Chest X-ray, PA view. Patient: 43 years old, sex F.
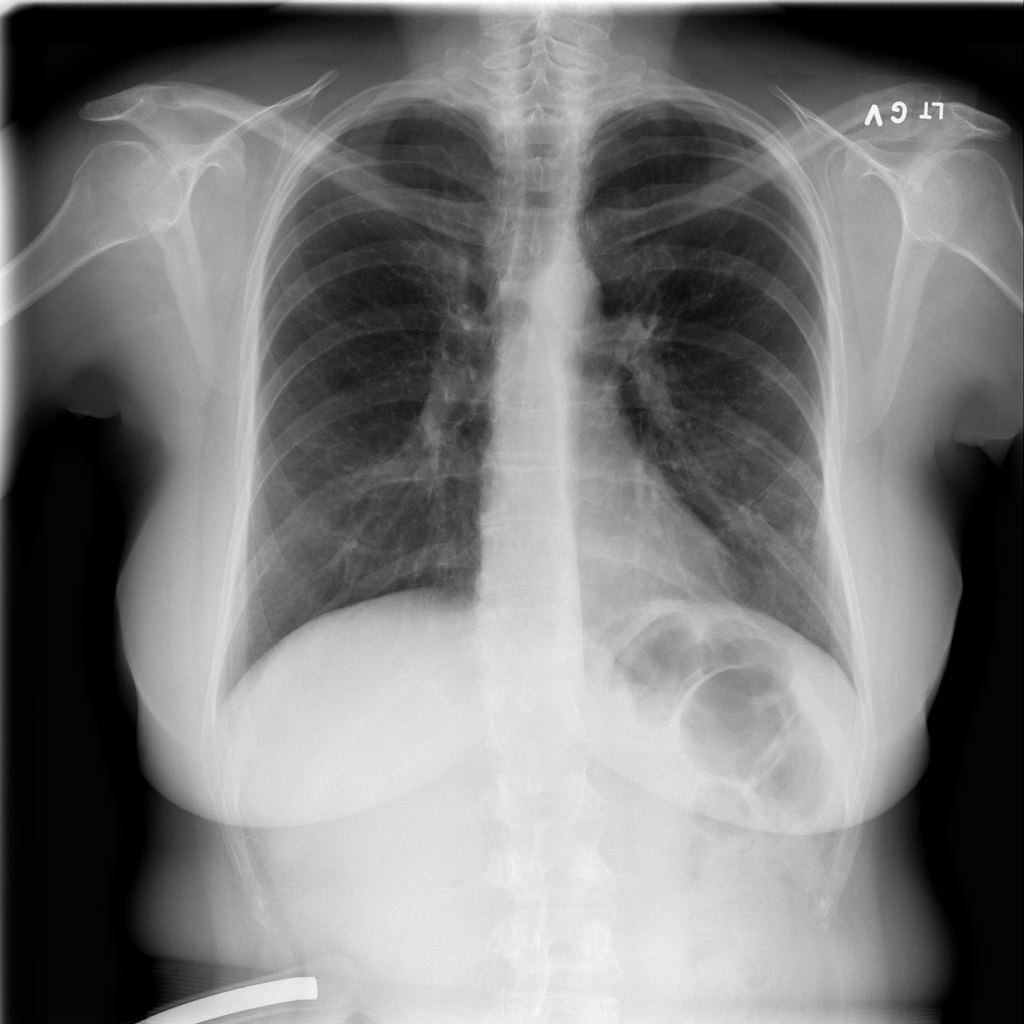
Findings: No Finding